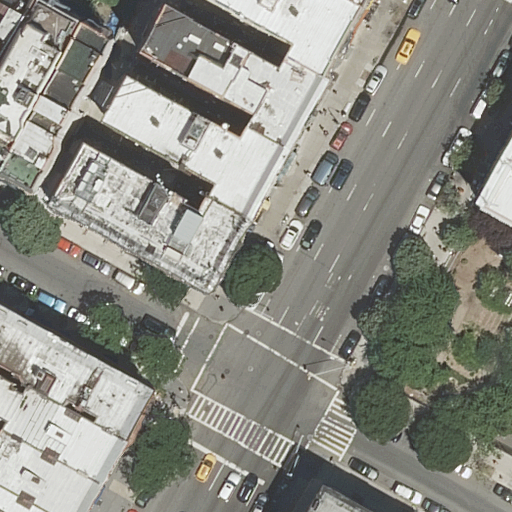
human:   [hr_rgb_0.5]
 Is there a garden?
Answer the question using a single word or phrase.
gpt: yes

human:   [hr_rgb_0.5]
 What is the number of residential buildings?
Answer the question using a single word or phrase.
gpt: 15

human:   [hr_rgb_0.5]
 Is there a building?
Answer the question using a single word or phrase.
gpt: yes

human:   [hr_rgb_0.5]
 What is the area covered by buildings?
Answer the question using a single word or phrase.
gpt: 5100m2

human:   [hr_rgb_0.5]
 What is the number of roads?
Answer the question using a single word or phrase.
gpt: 3

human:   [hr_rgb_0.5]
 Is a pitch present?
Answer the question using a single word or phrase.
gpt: yes

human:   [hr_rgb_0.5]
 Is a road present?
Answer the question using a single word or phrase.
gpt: yes

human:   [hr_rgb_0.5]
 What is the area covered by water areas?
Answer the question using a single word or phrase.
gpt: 0m2

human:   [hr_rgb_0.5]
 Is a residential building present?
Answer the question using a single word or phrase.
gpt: yes

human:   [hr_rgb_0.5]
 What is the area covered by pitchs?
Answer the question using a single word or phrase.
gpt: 7m2

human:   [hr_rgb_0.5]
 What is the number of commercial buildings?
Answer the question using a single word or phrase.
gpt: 0

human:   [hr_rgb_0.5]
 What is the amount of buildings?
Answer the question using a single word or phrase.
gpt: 15

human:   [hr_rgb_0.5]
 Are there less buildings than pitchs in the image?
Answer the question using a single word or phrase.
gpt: no

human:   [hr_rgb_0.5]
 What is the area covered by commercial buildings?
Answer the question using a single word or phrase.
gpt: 0m2

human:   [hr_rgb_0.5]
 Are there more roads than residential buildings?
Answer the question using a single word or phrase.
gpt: no

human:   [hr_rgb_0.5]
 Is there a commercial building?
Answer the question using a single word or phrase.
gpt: no

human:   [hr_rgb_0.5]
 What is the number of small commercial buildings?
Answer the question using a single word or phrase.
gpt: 0

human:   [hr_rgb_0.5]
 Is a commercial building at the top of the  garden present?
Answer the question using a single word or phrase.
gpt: no

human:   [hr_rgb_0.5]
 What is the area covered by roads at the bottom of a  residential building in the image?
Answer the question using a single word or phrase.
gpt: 0m2

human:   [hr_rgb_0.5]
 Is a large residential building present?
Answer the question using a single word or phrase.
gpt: yes

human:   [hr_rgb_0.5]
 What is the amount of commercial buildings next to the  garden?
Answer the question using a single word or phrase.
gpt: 0

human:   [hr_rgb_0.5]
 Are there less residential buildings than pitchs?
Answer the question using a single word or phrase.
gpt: no

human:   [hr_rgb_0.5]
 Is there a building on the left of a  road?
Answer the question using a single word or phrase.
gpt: yes

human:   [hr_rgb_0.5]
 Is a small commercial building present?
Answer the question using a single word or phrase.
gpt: no

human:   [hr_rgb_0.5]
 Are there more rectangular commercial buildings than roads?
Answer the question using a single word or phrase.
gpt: no

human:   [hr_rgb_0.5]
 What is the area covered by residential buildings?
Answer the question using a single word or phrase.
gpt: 5100m2

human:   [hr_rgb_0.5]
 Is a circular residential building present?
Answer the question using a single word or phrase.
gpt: no

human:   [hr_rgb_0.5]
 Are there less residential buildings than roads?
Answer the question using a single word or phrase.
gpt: no

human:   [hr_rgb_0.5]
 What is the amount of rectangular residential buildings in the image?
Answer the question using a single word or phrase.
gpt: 5

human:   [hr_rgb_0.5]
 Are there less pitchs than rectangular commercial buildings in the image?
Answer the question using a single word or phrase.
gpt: no

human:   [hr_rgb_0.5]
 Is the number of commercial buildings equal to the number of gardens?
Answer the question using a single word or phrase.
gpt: no

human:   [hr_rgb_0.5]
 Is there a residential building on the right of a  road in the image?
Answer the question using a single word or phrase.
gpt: yes

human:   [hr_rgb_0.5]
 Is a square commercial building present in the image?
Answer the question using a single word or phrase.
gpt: no

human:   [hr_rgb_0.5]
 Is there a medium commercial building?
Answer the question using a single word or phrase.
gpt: no

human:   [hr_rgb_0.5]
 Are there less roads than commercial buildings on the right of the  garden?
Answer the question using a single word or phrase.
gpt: no

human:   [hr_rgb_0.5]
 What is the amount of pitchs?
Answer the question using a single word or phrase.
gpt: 1

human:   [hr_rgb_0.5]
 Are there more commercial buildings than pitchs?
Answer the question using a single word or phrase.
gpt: no

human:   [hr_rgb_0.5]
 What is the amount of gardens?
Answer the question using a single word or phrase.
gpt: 1

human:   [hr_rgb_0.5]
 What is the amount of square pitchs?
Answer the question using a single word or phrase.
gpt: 0

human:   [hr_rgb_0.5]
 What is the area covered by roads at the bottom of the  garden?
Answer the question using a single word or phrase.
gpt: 0m2

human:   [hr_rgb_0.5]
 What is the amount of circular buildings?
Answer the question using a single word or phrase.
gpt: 0

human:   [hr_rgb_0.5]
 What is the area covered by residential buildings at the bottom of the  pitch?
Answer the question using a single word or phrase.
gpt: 54m2

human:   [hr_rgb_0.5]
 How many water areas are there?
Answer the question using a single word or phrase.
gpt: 0

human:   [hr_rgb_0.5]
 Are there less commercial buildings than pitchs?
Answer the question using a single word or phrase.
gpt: yes

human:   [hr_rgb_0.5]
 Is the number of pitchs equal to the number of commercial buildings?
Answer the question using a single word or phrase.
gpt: no

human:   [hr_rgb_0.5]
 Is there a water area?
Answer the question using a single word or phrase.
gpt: no

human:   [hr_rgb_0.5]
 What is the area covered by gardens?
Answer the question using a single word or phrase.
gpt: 726m2

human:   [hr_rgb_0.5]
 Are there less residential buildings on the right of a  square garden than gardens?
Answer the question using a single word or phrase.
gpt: yes

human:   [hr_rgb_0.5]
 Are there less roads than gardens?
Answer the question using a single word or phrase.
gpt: no

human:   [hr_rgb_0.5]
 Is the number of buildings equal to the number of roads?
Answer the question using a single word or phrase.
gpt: no

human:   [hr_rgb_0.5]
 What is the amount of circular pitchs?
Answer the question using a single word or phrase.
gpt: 0

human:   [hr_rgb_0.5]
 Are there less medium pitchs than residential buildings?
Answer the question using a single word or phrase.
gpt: yes

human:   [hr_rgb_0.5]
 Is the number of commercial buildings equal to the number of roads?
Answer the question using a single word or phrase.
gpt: no

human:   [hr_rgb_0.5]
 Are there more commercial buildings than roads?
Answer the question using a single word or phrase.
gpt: no

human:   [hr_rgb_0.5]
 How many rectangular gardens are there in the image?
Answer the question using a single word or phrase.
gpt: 1

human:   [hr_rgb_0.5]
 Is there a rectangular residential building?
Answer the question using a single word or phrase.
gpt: yes

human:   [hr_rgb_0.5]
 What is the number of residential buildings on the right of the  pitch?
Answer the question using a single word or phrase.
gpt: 1

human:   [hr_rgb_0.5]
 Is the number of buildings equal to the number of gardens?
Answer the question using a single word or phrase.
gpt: no

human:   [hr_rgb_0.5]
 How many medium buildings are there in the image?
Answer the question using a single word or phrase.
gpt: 8

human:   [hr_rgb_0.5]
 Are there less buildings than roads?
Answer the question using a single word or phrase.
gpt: no

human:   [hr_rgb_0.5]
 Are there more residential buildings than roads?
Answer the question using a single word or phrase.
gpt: yes

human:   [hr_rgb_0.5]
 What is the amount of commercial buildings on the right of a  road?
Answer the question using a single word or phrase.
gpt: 0

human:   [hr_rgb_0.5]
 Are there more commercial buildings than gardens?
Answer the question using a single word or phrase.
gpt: no

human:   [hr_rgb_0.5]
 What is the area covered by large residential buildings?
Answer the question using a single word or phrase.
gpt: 2753m2